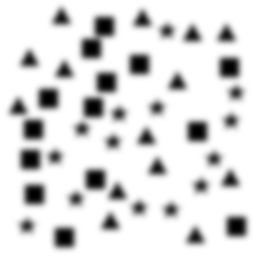
Squares: 14
Triangles: 14
Stars: 14
Total shapes: 42